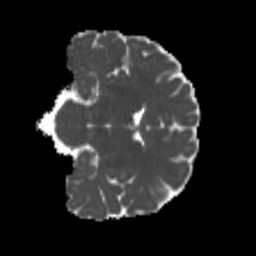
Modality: MD
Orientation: coronal
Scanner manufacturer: siemens
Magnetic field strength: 3 T
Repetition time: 4 s
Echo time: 0.0594 s